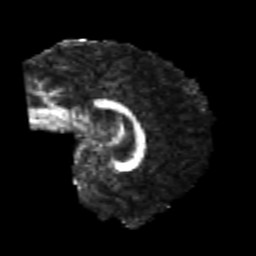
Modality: FA
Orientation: sagittal
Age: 22
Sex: male
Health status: healthy
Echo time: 0.074 s